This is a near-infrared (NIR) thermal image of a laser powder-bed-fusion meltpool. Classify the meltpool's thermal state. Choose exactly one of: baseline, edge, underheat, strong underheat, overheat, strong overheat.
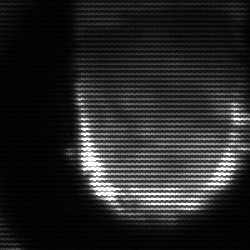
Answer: baseline